Interaction volume radius: 10 \u00c5
Interaction volume height: 10 \u00c5
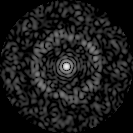
Disorder parameter: 0.854